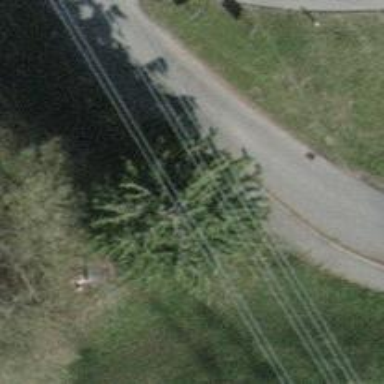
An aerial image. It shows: Brown bench.